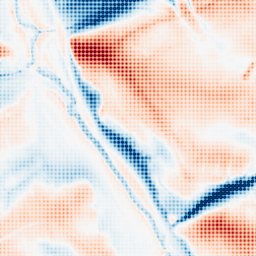
Category: classical
Decomposition family: gaussian_anisotropic
Decomposition parameters: sigma_x: 5
sigma_y: 20
Upsampling method: sinc_blackman
Upsampling parameters: scale: 4
kernel_size: 4
Upsampling scale: 4